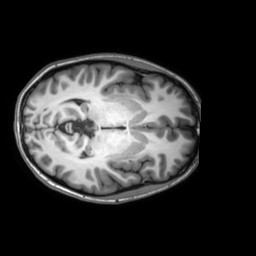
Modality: T1w
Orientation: axial
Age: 26
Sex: female